Question: I'm currently working on a project where I use natural language processing to extract emotions from text to correlate them with contextual information.
Definition of contextual information:
Description of the data structure I'm looking for:
There is a arbitrary number of entities (an entity can either be a person or a group for example (twitter hash tags)) of which I want to track contextual information and their conversations with other entities. Conversations between entities are processed in order to classify their emotional features. Basic emotional features consist of a vector that specifies their occurrence percentually: '{fear: 0.1, happiness: 0.4, joy: 0.1, surprise: 0.9, anger: 0}'
Entities can also submit any contextual information they'd like to share, for example: location, room-temperature, blood pressure, ... and so on (will refer to this as ).
Because neither the number of conversations of an entity, nor the number of contextual they want to share is clear at any point in time, the data structure needs to be able to adjust accordingly.
: Every change in the data must also represent an own state as I'm looking forward to correlate certain changes in state with each other.
: Bob and Alice have a conversation that shows high magnitude of fear. A couple of hours later they have another conversation that shows no more fear, but happiness.
Now, one could argue that high magnitude fear, followed by happiness actually could be interpreted as the emotion relief.
However, in order to be able to extract this very information I need to be able to correlate different states with each other.
Same goes for using contextual information to correlate them with the tracked emotions in conversations.
This is why every state change must be recorded and available.
To make this more clear to you, I've created a <URL> and attached it to the question.

Now, the actual question I have is: Which database/data structure can I use to solve this problem?
I've looked into event-sourcing databases but wasn't quite convinced if I can easily recreate a graph structure with them. I also looked at graph databases but didn't find what I was looking for.
Therefore it would be nice if someone here could at least point me in the right direction or help me adjust my structure accordingly to solve the problem. If however there are data structures supporting, what I call it then ease of usage is probably the most important feature to filter for.
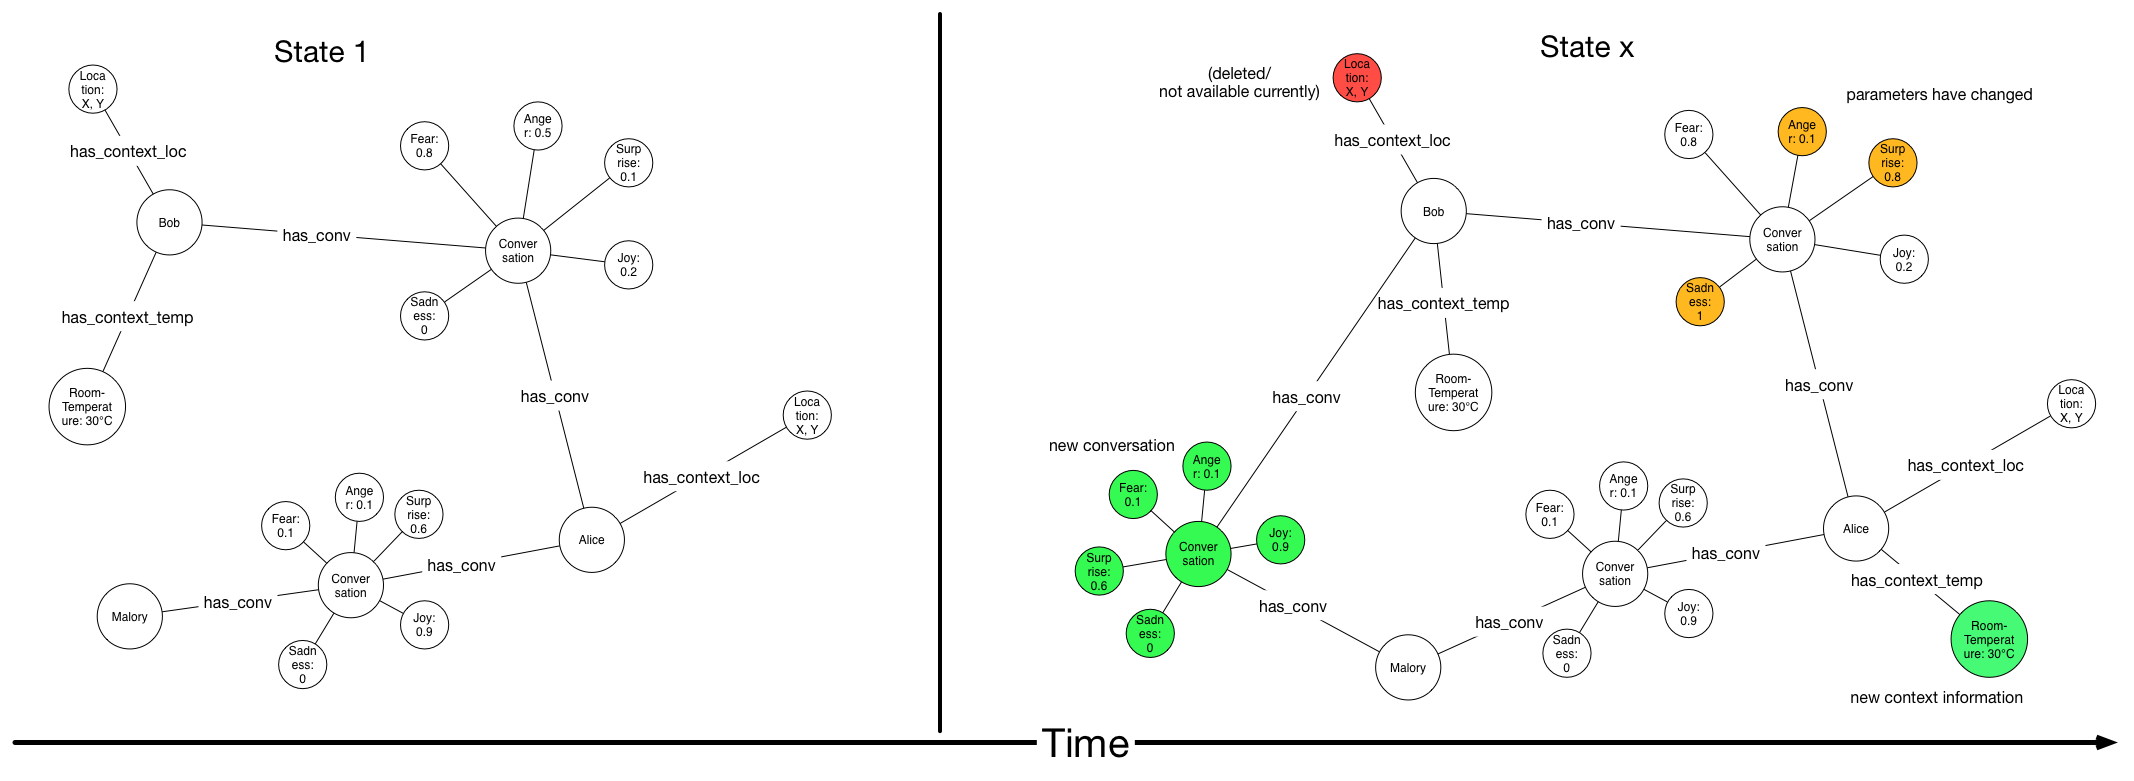
Answer: There's a database called Datomic by Rich Hickey (of Clojure fame) that stores . Every entry in the database is a fact with a timestamp, append-only as in Event Sourcing.
These facts can be queried with a relational/logical language ala Datalog (remiscent of Prolog). Please see <URL>.
While I have no experience with Datomic, it does seem to be quite suitable for your particular problem.